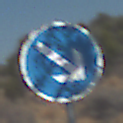
Verkehrszeichen: VorgeschriebeneVorbeifahrtRechts
Umgebung: Outdoor, Nature
Tageszeit: Midday
Wetter: Clear
Licht: Natural
Jahreszeit: NotSpecified
Kontrast: HighContrast